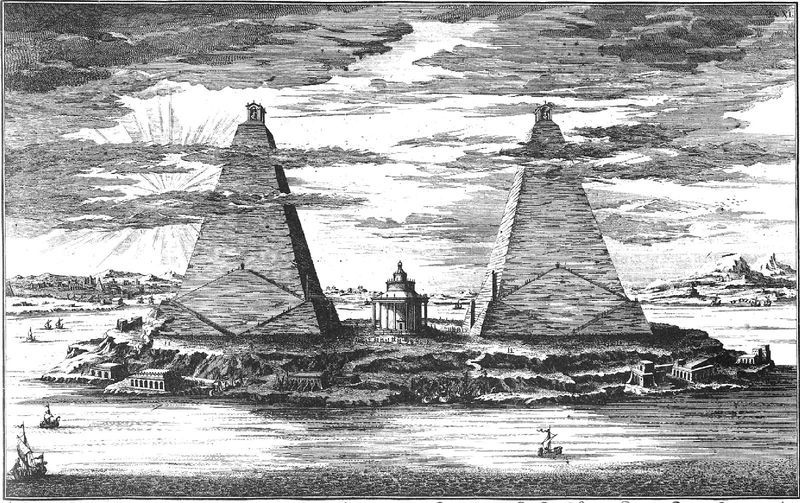
Titel: Entwurf einer historischen Architektur
Künstler: Johann Bernhard Fischer von Erlach
Schlagwörter: himmel, meer, wasser, weiß, wolken, landschaft, menschen, stadt, grau, hintergrund, mitte, schwarz, säulen, zeichnung, häuser, vögel, sonne, insel, boot, boote, turm, schiffe, segel, zwei, berge, treppen, glaube, türme, strahlen, stich, antik, griechisch, sonnenschein, siedlung, wolkne, tempel, rundtempel, rampe, rampen, pyramide, kupferstich, babel, pyramiden, schif, tepel